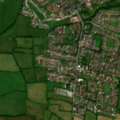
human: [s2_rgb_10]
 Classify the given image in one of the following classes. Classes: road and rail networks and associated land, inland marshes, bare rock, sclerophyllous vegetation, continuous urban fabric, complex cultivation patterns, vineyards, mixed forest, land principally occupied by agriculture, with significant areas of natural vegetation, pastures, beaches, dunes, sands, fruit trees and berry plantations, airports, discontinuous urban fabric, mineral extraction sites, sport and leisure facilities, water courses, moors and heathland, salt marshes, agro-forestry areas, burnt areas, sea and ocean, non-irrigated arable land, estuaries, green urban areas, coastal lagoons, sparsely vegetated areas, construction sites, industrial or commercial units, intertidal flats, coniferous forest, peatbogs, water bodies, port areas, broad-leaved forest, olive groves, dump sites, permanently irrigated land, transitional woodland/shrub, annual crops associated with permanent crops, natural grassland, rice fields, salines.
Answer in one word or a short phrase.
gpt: discontinuous urban fabric, non-irrigated arable land, pastures